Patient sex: M
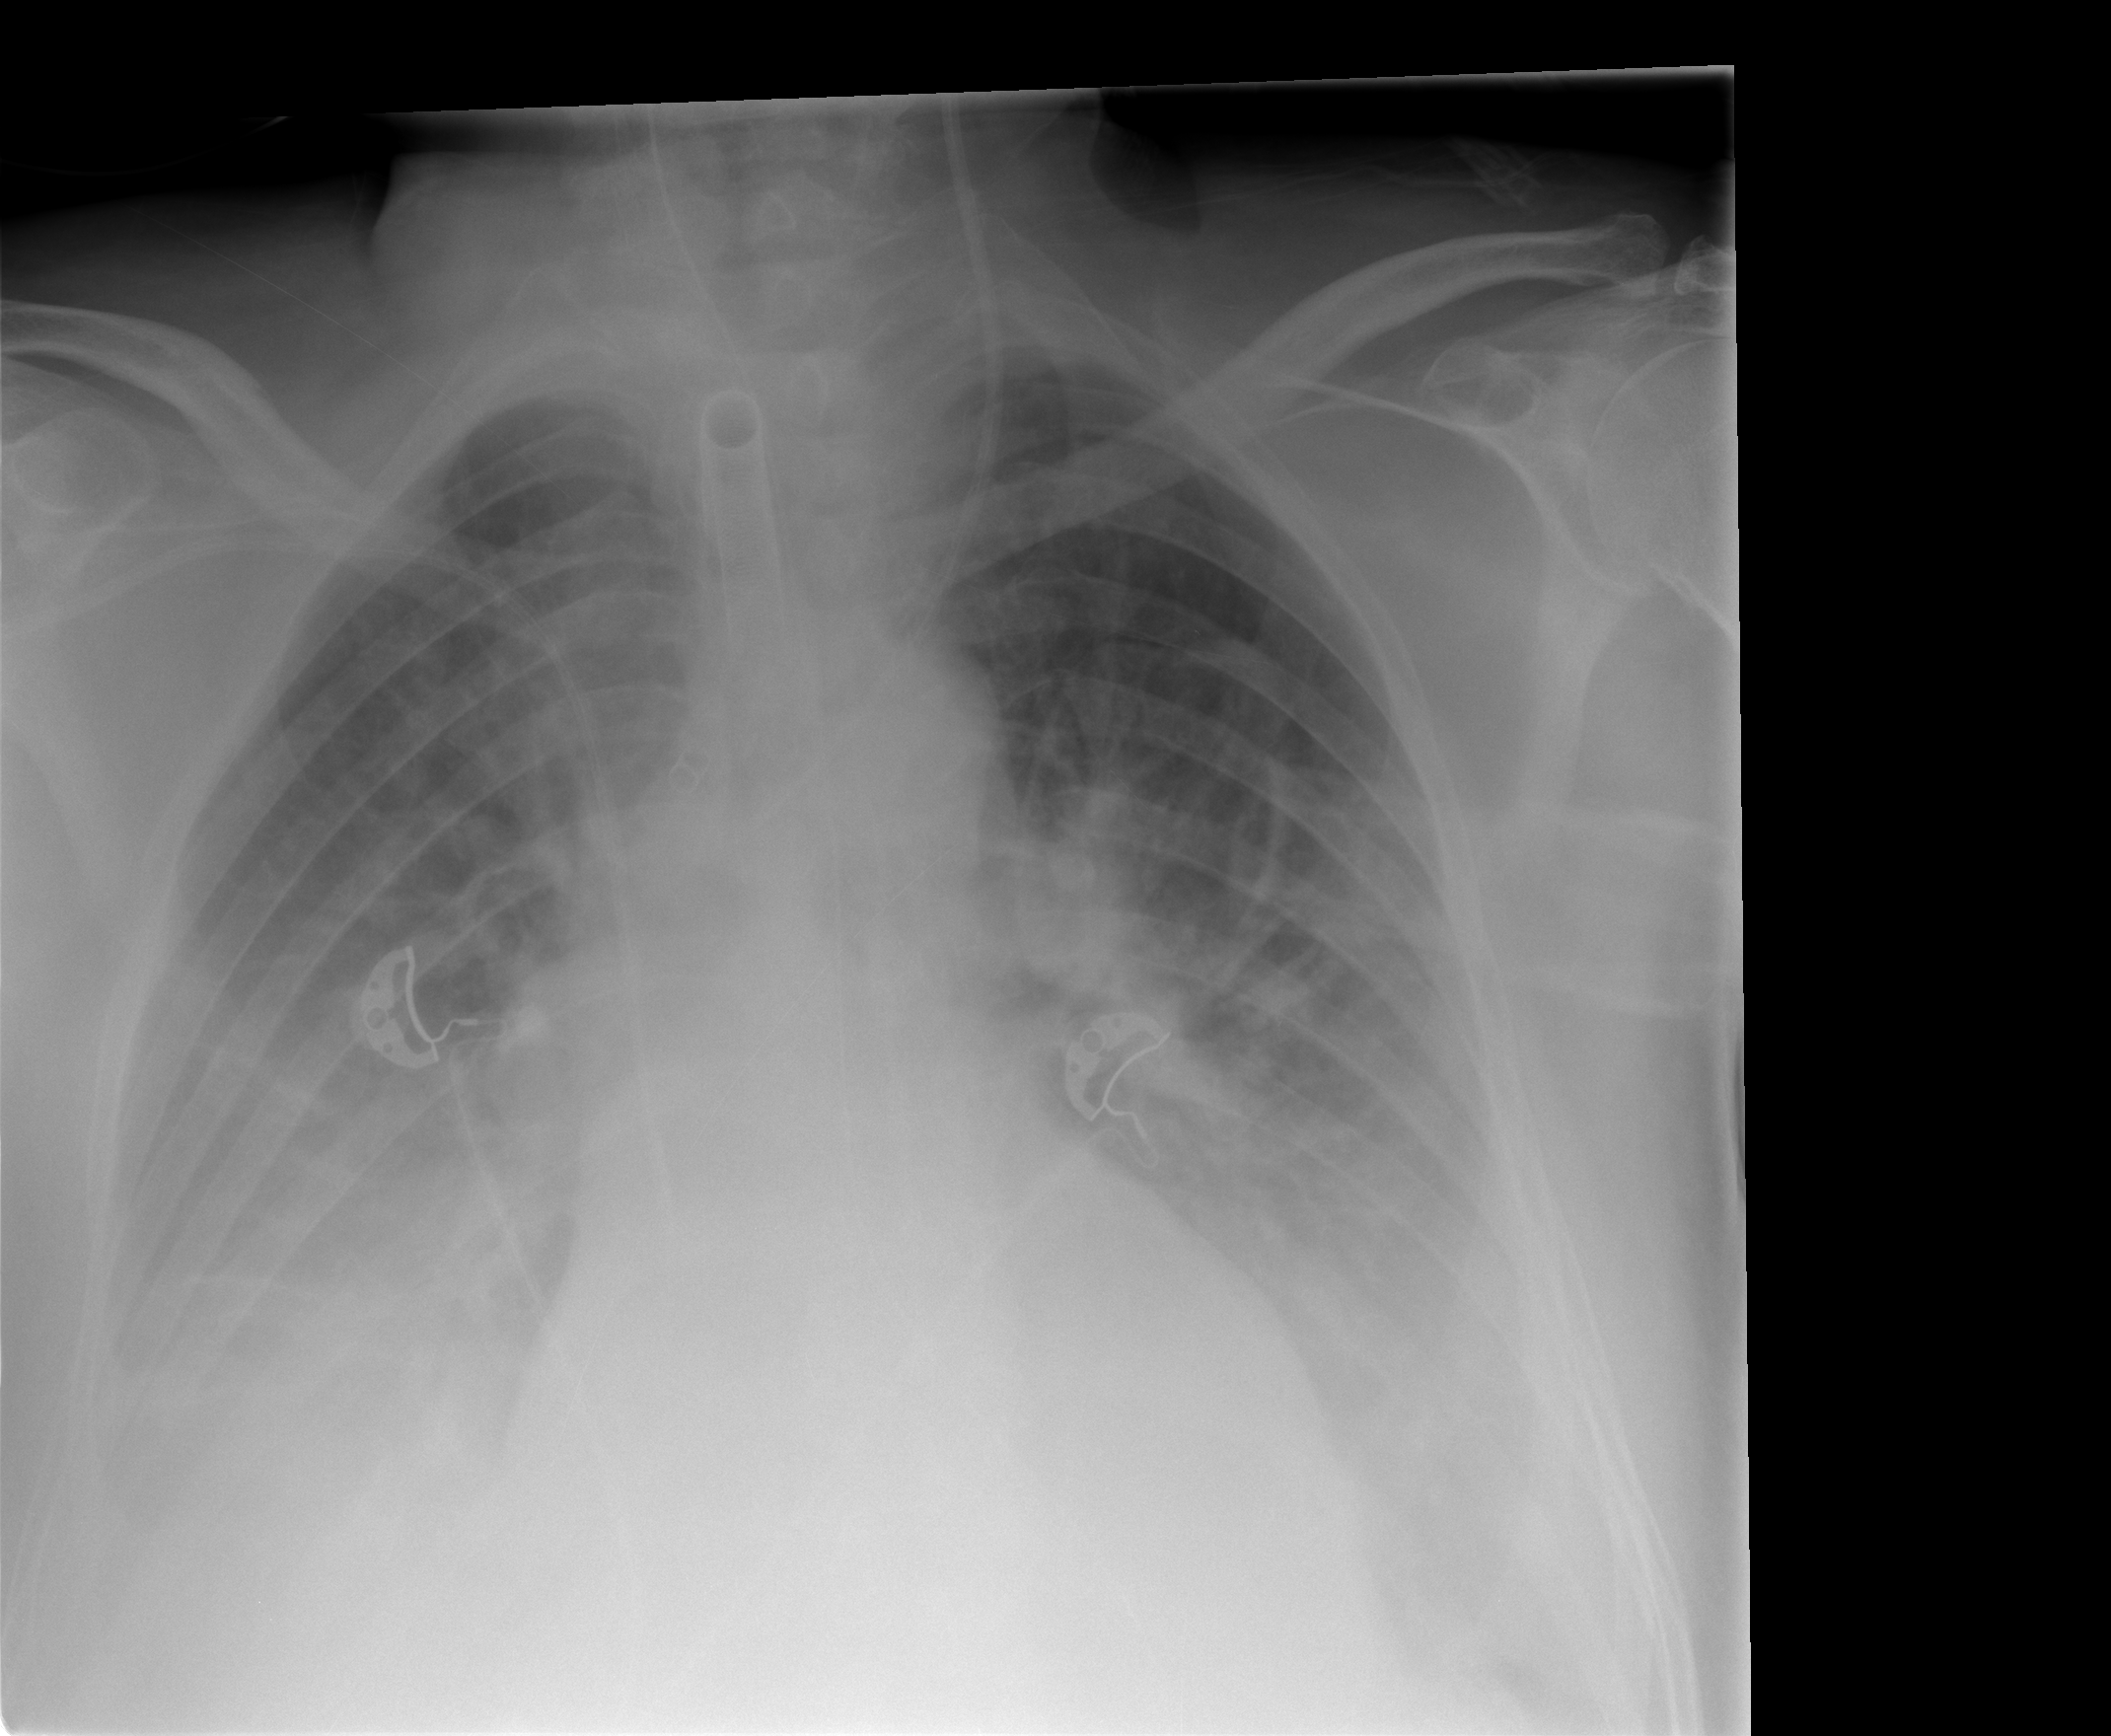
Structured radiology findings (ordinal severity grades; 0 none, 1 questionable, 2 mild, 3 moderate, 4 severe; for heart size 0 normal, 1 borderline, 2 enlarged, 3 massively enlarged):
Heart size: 1
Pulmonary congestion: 2
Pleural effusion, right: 3
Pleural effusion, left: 3
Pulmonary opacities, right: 0
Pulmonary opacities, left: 0
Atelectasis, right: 2
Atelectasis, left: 2